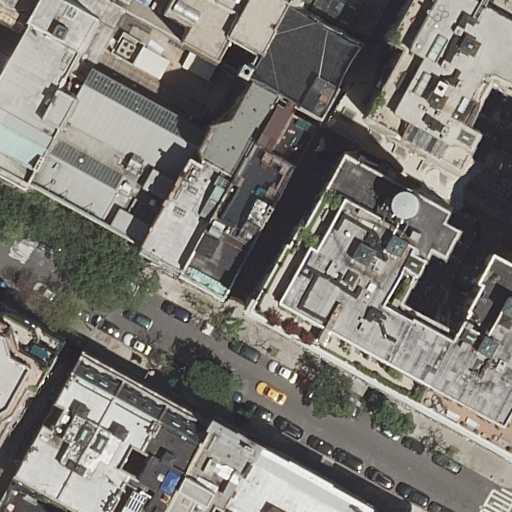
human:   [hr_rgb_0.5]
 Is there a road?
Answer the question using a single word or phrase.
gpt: yes

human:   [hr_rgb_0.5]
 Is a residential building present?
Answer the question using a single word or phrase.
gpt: yes

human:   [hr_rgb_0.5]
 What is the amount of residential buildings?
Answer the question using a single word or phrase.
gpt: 9

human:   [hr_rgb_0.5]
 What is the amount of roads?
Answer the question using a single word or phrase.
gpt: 1

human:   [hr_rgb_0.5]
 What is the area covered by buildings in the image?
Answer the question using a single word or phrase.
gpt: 7041m2

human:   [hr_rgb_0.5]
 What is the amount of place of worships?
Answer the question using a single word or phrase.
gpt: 1

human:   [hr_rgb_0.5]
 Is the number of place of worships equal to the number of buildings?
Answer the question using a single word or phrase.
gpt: no

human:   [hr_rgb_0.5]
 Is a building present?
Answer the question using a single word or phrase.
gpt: yes

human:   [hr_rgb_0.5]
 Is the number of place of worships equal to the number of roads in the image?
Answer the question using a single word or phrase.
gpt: yes

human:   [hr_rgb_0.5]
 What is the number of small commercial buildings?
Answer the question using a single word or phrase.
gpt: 0

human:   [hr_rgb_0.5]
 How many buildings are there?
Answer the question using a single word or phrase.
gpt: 12

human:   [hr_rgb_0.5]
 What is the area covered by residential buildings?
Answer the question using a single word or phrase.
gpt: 4112m2

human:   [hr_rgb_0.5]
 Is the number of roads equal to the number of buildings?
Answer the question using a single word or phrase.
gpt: no

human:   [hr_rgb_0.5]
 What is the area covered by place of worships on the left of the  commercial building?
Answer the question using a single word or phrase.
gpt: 0m2

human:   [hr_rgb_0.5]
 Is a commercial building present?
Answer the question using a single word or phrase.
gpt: yes

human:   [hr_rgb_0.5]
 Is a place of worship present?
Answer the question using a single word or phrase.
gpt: yes

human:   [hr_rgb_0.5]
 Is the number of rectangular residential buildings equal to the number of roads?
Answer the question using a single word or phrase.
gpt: no

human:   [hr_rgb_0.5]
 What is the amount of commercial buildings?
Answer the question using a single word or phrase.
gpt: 1

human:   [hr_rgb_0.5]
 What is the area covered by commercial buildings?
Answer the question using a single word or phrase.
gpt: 334m2

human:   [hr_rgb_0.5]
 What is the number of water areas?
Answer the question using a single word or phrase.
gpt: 0

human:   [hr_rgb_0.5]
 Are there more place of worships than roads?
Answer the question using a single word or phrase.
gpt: no

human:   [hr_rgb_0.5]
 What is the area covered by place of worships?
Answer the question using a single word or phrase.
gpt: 2330m2

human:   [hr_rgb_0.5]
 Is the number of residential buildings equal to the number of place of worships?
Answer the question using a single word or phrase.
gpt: no

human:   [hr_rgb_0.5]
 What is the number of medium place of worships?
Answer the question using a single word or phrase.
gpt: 0

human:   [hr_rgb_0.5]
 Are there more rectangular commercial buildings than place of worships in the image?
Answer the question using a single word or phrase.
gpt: no

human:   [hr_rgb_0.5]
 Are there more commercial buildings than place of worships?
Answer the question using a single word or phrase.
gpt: no

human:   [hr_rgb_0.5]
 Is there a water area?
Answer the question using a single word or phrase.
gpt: no

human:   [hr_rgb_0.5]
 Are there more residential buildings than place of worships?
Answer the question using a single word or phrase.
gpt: yes

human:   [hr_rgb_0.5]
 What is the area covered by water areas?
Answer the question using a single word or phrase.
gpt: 0m2

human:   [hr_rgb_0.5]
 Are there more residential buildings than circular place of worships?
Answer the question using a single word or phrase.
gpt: yes

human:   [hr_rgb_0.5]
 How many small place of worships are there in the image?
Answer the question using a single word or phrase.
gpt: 0

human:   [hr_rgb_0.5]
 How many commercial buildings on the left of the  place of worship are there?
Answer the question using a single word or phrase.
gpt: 0

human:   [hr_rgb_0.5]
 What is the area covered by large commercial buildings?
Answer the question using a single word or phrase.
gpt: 0m2

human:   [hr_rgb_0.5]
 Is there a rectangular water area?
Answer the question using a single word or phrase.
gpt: no

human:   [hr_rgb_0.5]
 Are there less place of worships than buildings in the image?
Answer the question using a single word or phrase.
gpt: yes

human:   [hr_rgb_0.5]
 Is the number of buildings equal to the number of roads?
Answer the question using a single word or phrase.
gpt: no

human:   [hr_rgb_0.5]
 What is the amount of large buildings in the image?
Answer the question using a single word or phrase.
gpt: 4

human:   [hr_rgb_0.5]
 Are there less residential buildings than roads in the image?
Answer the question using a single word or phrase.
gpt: no

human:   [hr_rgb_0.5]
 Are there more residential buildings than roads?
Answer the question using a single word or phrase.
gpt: yes

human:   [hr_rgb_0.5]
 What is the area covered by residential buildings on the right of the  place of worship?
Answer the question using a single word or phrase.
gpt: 2237m2

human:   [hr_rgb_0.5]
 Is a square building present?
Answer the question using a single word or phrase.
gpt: no

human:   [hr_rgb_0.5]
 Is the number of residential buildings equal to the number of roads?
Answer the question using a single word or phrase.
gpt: no

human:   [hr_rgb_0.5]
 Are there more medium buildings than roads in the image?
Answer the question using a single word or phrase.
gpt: yes

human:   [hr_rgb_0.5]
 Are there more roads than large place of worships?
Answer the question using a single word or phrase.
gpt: no

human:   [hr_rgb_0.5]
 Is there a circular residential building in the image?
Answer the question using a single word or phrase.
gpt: no

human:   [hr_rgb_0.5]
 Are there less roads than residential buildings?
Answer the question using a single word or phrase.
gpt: yes

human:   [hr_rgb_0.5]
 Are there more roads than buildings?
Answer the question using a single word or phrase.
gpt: no

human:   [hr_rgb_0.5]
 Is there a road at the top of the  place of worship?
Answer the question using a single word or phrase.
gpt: no

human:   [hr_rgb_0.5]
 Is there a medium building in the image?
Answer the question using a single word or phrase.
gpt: yes

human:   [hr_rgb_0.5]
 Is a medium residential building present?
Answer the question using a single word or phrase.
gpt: yes

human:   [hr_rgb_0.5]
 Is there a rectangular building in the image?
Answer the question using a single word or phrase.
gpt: yes

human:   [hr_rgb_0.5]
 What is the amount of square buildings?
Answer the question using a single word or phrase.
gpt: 0

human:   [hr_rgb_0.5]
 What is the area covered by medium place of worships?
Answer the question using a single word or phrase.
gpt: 0m2

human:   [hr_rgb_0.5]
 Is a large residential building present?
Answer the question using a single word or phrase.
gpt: yes

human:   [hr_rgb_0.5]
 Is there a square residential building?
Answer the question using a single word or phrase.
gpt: no

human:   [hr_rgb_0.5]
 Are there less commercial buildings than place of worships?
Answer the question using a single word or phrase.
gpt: no

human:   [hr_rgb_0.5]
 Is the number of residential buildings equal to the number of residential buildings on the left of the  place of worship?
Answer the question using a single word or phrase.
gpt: no

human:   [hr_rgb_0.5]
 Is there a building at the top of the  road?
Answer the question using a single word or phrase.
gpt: yes

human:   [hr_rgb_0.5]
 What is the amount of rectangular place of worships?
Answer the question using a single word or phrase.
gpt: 0

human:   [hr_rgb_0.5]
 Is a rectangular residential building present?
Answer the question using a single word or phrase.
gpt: yes

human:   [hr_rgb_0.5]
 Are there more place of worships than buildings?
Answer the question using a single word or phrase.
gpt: no

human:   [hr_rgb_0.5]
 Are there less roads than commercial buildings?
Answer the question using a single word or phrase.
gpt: no

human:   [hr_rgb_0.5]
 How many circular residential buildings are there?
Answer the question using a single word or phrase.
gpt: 0

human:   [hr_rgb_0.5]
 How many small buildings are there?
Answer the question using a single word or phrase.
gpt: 2